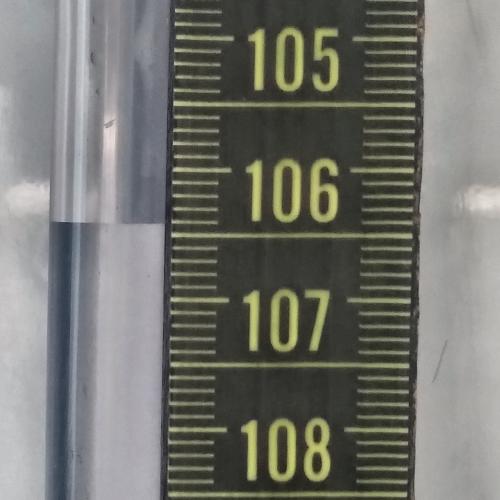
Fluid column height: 106.4 cm